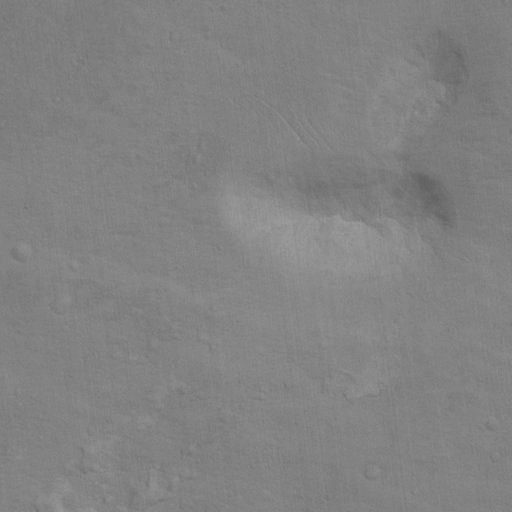
Classes present: Background, Cone